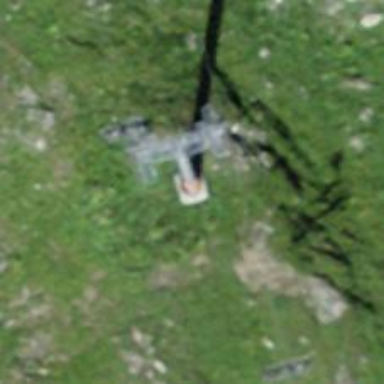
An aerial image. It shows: Chair lift captured from aerial perspective.